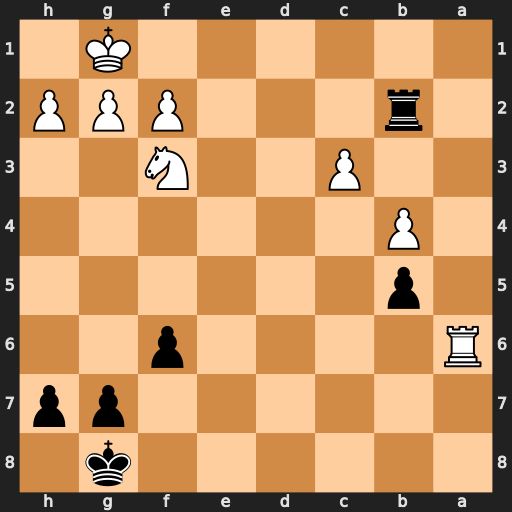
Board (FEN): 6k1/6pp/R4p2/1p6/1P6/2P2N2/1r3PPP/6K1
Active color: b
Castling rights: -
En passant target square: -
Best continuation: Rb1+ Ne1 Rxe1#